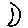
Label: moon